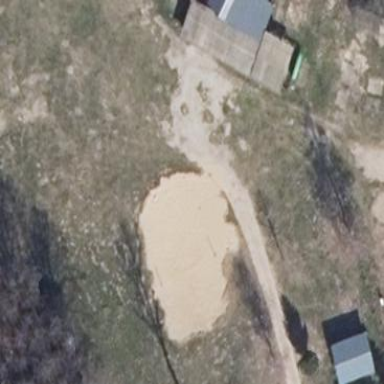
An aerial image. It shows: Natural area covered with sand.